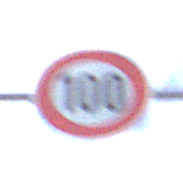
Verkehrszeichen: Geschwindigkeit100
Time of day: SunriseSunset
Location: Outdoor (Nature)
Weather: PartlyCloudy
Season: NotSpecified
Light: Natural